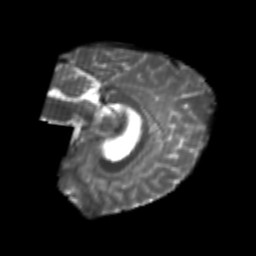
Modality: T2w
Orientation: sagittal
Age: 20
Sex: female
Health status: healthy
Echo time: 0.074 s